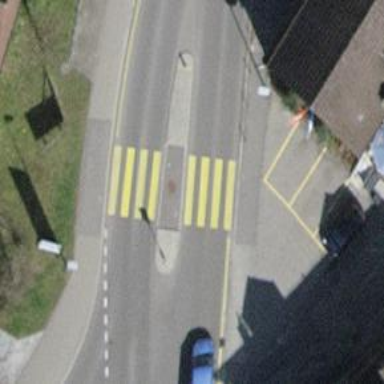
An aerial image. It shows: Uncontrolled crossing with pedestrian island.